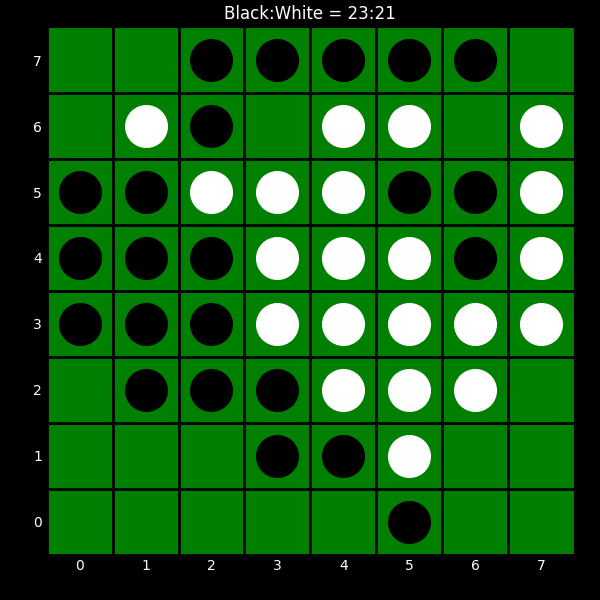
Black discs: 23
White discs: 21